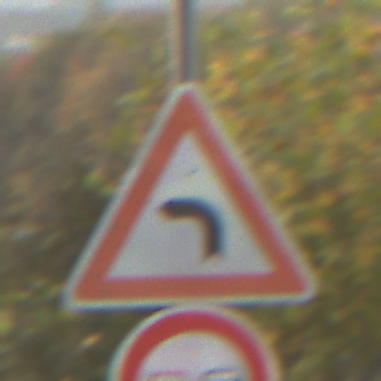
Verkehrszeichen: KurveLinks
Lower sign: Ueberholverbot
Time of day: SunriseSunset
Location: Outdoor (Nature)
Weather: PartlyCloudy
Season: NotSpecified
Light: Natural